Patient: sex F, age 66
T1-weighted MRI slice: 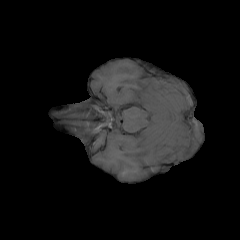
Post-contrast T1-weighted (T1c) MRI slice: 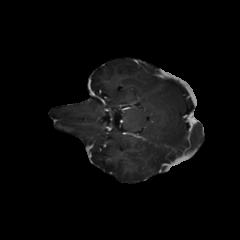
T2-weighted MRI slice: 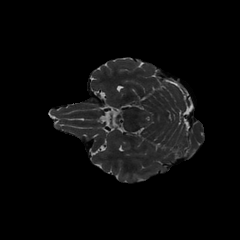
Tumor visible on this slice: no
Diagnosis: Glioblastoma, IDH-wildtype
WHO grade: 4